Question: I need help. I can't find my mistake. For some reason I get duplicate li when I append a ul. I created an AJAX search that searches for results upon keyup. The problem is that when I leave the page, for example if I click on profile and come back, if I search the same keyword, I get duplicate results. Which is very weird because I empty() my ul before typing anything in. It might be something very simple but I cannot find it.
Here is my jQuery that appends my ul:
'''
$(document).delegate("#search", "pageshow", function() {
$("#search input").focus(function() {
$("ul#search_list").empty();
$(this).val("");
localStorage.search = "";
});
$("#search input").keyup(function() {
$("ul#search_list").empty();
localStorage.search = $("#search input").val();
var result = "";
$.ajax({
url: '/app/users/search/'+localStorage.search,
dataType: 'jsonp',
jsonp: 'jsoncallback',
success: function(data) {
$.each(data, function(i,item){
var result = '<li><a href="#friend_profile" class="friend_profile" data-search_user_id="'
+ item.id +
'"><img class="round" src="'
+ item.picture + '" /><h3>'
+ item.name +
'</h3><p>' + item.location + '</p></a></li>';
$("ul#search_list").append(result);
$("ul#search_list").listview('refresh');
});
},
error: function(){
$("ul#relationships_list").text('Sorry, you dont seem to have any friends.');
}
});
});
});
'''
Here is the HTML ul that is being appended:
'''
<div data-role="page" id="search">
<div data-role="header" data-position="fixed">
<a data-rel="back">Back</a>
<h1>Search</h1>
<a href="index.html">Settings</a>
</div><!-- /header -->
<div data-role="content">
<ul id="search_list" data-role="listview" data-filter="true">
</ul>
</div><!-- /content -->
<div data-role="footer" data-position="fixed">
<div data-role="navbar">
<ul>
<li><a href="#dash" data-icon="grid">Dash</a></li>
<li><a href="#points" data-icon="star">Points</a></li>
<li><a href="#claim" data-icon="check">Claim</a></li>
<li><a href="#search" data-icon="search" class="ui-btn-active ui-state-persist">Search</a></li>
<li><a href="#profile" data-icon="home">Profile</a></li>
</ul>
</div>
</div><!-- /content -->
</div><!-- /page -->
'''
Here is a screenshot of what appears. In case you want the visual:

Thanks everyone!
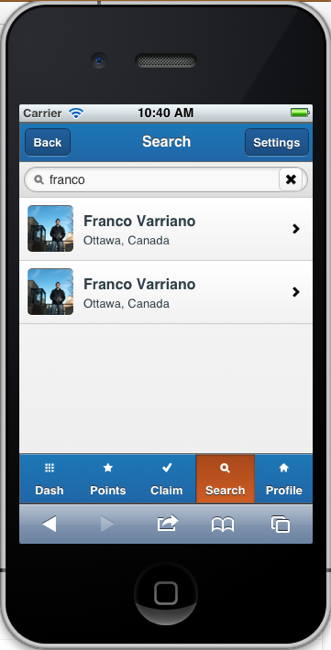
Answer: None of these options worked. But I found a quick fix that removes duplicates in a ul. It is the only thing that has worked so far. Here is a link to the solution:
<URL>